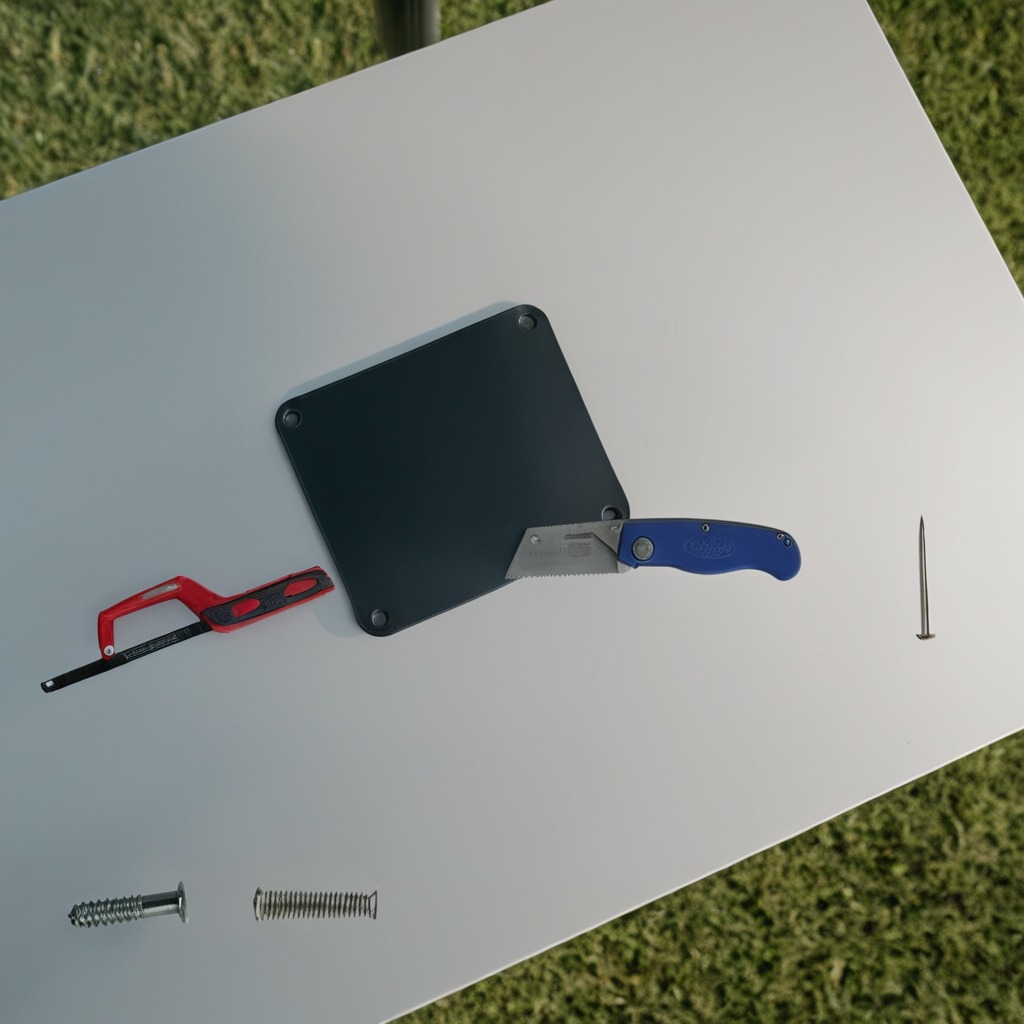
A utility knife, a metal machine screw, an iron nail, a coiled metal spring, and a handheld metal saw are lying on the utility table.